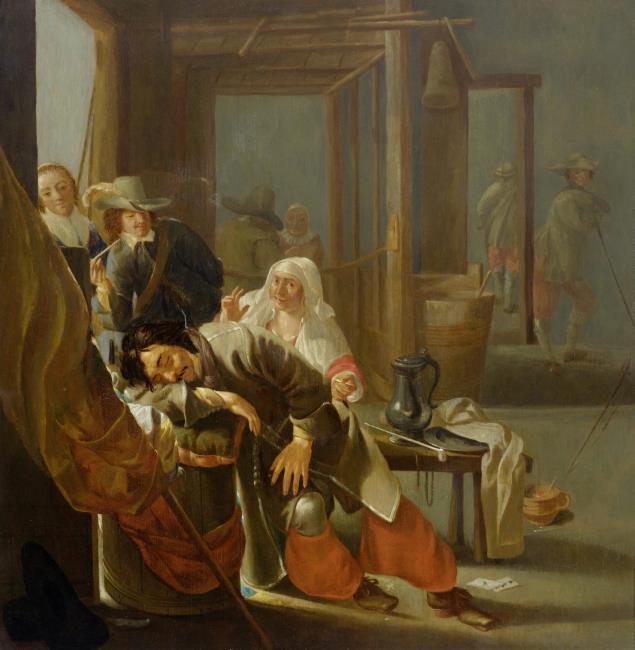
Title: Mocking a sleeping soldier
Artist: Jacob Duck
Earliest date: 1648
Latest date: 1650
Genre: painting
Iconography: Tobacco
Keywords: genre, guard room scene, interior view, soldier, woman, sleeping, smoking (activity), pipe, ewer (vessel), fire pot, hand gesture, flag